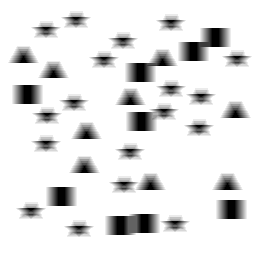
Squares: 9
Triangles: 9
Stars: 18
Total shapes: 36